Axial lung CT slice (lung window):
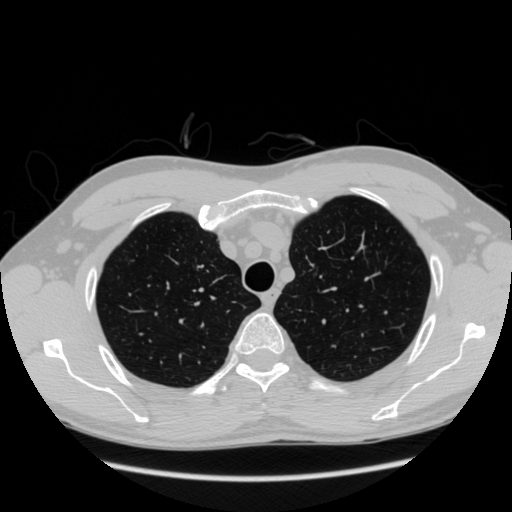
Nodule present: no